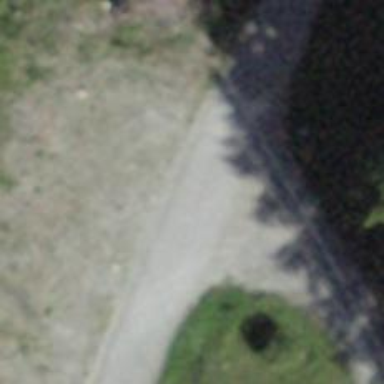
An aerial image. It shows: Gravel track with grade 2 tracktype.